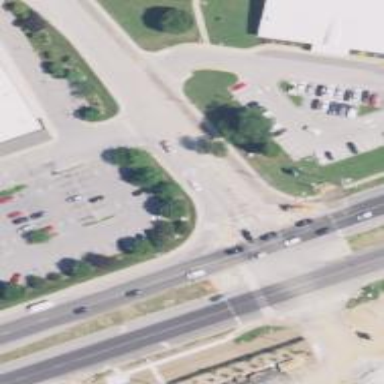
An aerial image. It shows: Footway crossing.